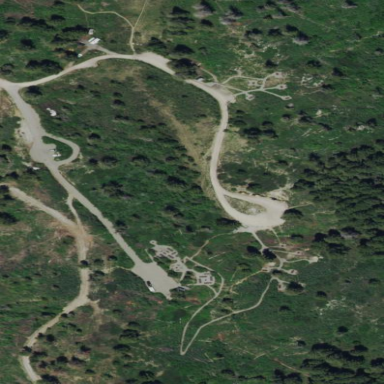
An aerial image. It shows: Campsite with tents.